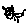
Label: cat